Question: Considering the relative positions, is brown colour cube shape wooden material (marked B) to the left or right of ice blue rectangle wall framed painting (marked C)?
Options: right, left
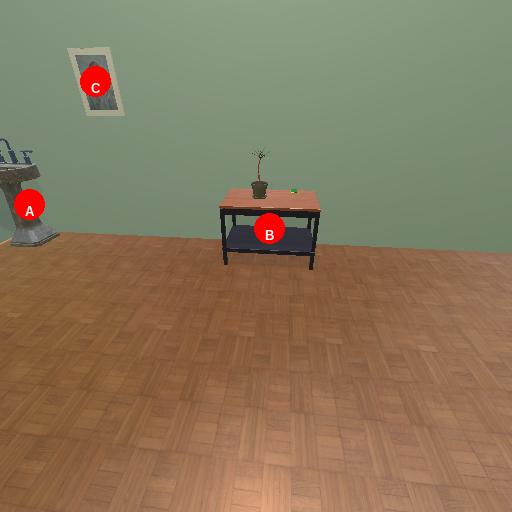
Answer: right